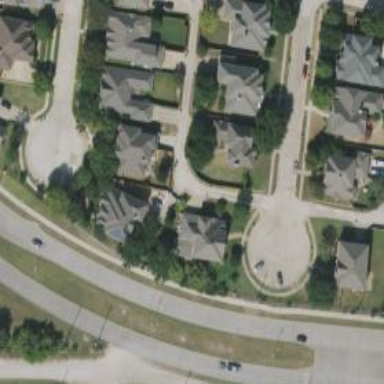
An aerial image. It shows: Alleyway designated as service road.